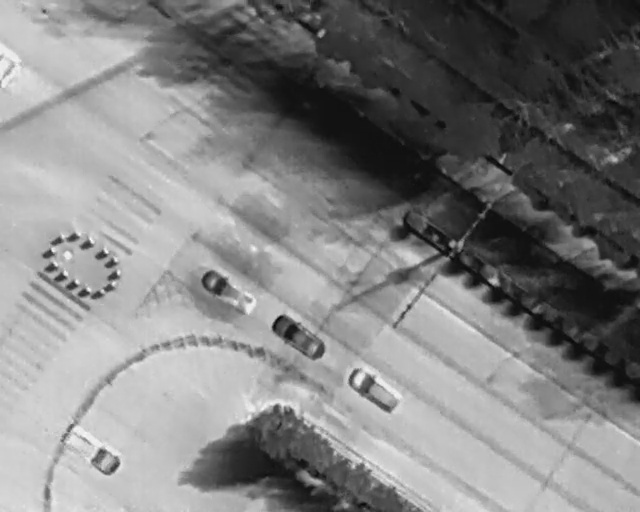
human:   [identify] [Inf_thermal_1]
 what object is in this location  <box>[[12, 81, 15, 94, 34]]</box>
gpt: <ref>1 medium car at the bottom left</ref>